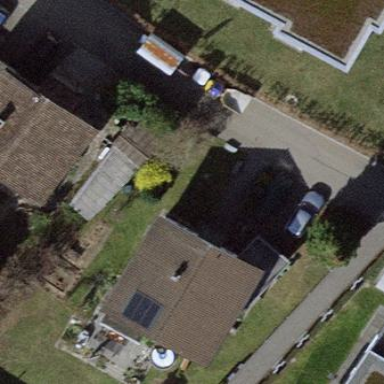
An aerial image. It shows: Building with gabled roof.